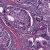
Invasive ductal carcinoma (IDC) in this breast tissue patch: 1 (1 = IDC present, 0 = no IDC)